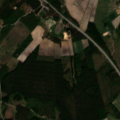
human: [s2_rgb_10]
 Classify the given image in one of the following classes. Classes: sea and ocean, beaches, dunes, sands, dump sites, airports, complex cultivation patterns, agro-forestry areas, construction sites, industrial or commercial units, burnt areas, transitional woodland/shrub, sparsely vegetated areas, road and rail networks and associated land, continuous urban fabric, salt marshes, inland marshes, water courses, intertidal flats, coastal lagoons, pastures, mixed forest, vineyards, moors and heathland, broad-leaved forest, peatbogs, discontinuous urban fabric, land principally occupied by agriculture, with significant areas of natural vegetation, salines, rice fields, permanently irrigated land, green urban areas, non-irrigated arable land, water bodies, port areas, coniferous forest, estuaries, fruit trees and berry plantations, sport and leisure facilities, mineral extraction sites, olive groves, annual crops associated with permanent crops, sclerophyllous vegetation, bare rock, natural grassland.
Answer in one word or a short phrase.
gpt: non-irrigated arable land, land principally occupied by agriculture, with significant areas of natural vegetation, coniferous forest, mixed forest, transitional woodland/shrub